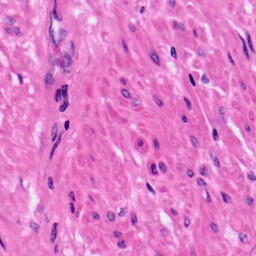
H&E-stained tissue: Prostate